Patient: sex M, age 53
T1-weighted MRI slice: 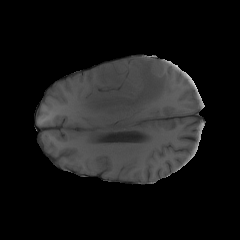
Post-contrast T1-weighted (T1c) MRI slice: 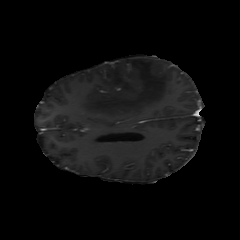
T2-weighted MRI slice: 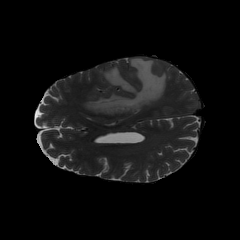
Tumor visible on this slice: yes
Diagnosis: Glioblastoma, IDH-wildtype
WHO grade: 4